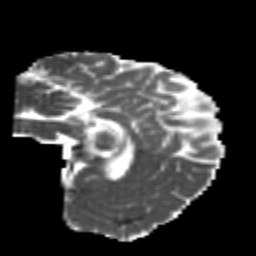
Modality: MD
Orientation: sagittal
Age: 22
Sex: female
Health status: healthy
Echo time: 0.074 s